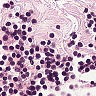
Metastatic tissue present: no